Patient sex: M
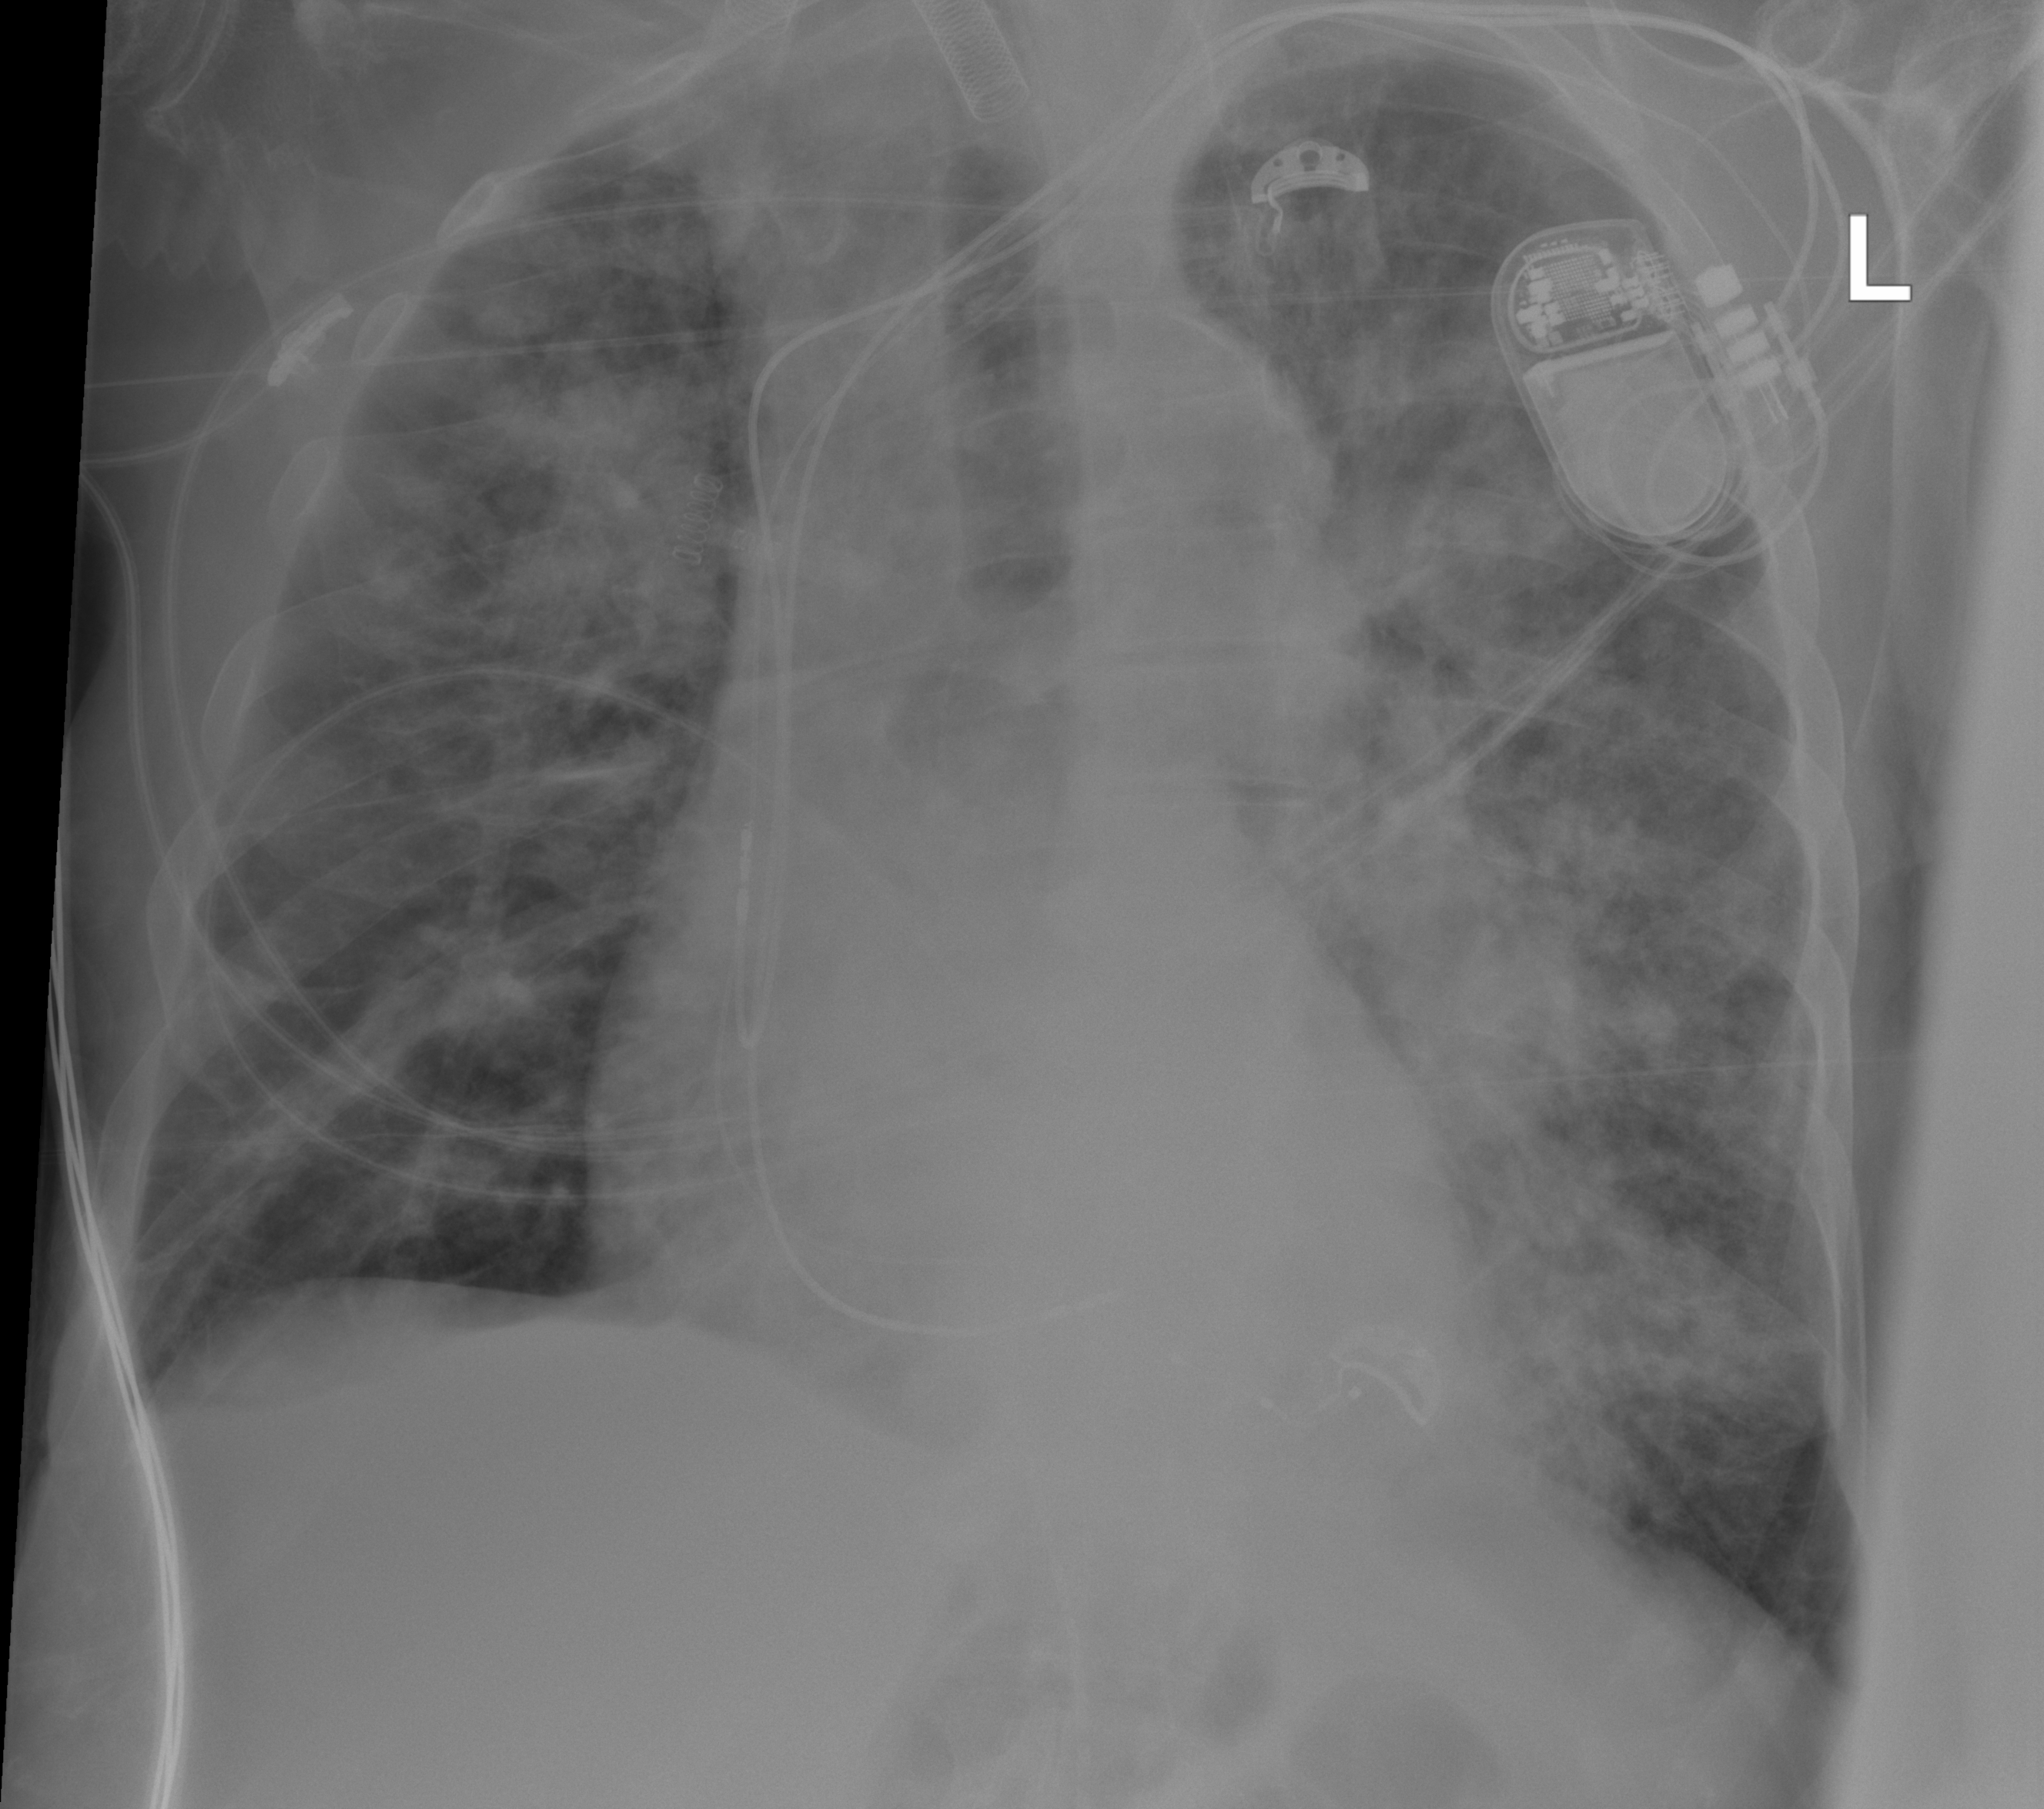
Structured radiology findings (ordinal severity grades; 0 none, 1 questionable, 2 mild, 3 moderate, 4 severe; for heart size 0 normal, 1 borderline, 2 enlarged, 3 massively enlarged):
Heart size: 0
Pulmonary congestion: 0
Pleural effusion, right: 0
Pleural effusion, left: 0
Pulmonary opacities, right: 3
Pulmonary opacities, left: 3
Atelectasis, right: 2
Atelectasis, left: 2